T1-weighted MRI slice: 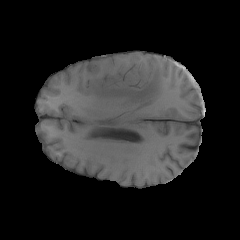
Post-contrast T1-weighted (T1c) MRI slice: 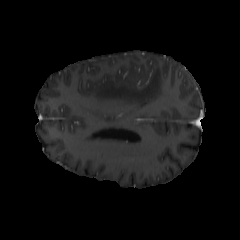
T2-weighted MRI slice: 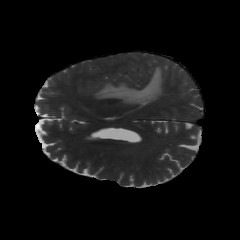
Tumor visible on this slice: yes